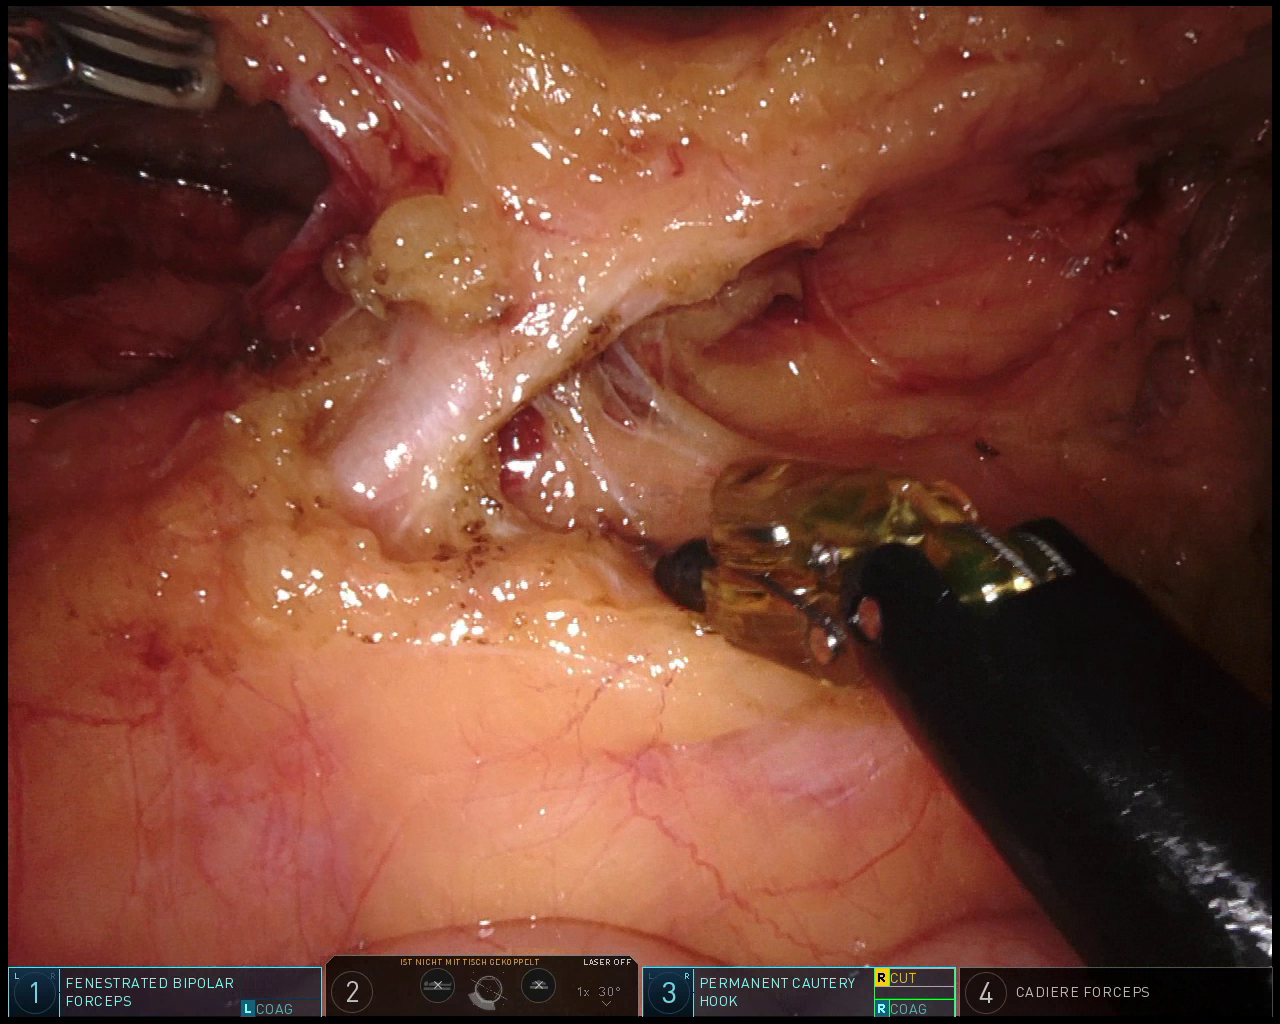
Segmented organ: inferior_mesenteric_artery
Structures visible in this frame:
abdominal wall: no
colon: no
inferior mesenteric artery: yes
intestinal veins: no
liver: no
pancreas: no
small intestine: yes
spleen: no
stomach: no
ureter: no
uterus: no
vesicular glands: no